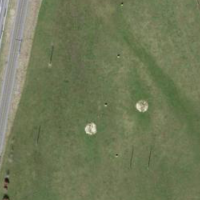
EUNIS habitat code: 53
Species observed at this site:
Caltha palustris